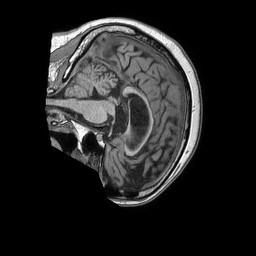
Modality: T1w
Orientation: sagittal
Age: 72
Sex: female
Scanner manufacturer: philips
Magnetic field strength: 1.5 T
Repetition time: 0.007568 s
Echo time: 0.003456 s